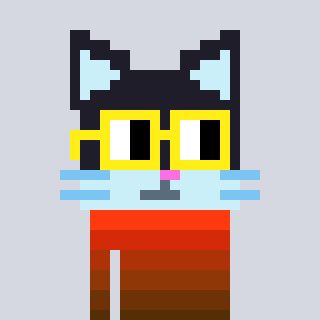
a pixel art character with square yellow glasses, a cat-shaped head and a bege-colored body on a cool background